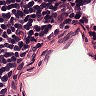
Metastatic tissue present: no